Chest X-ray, PA view. Patient: 33 years old, sex M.
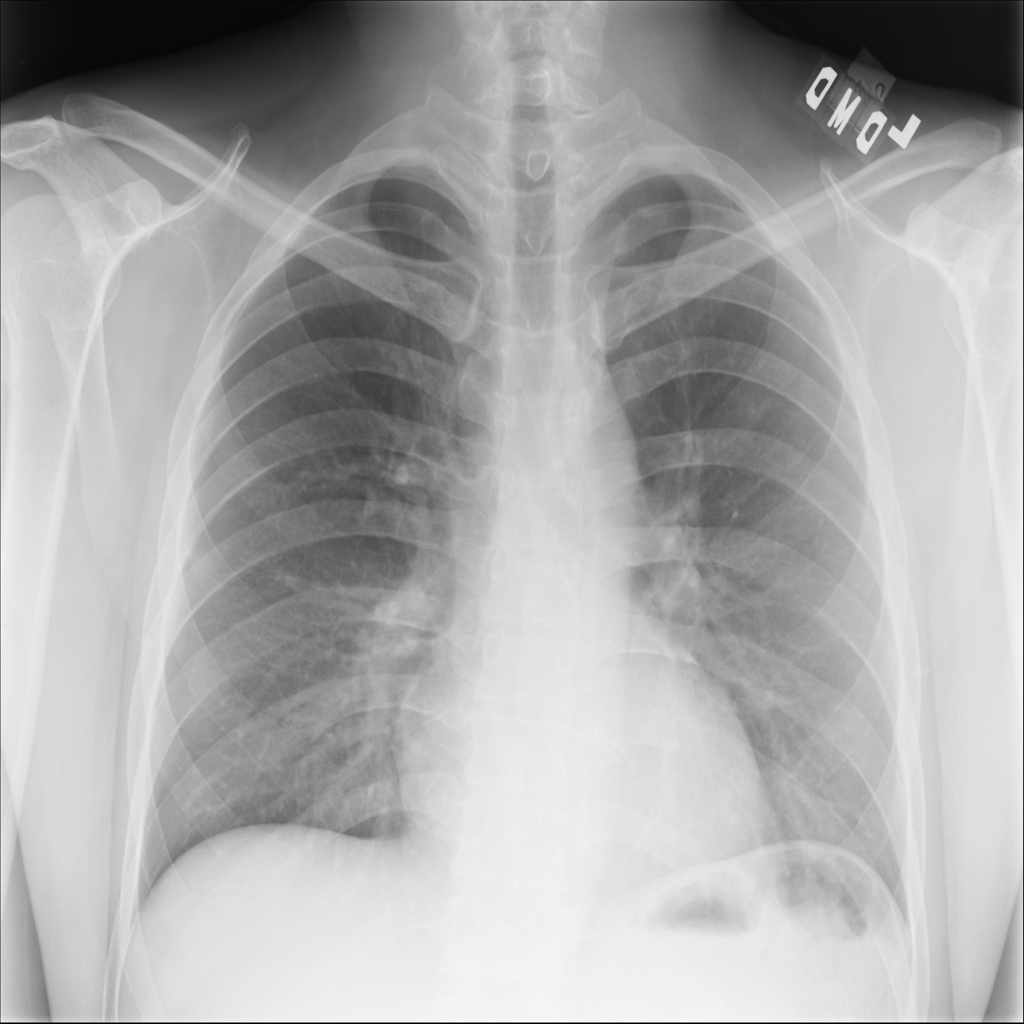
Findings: No Finding